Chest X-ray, PA view. Patient: 61 years old, sex F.
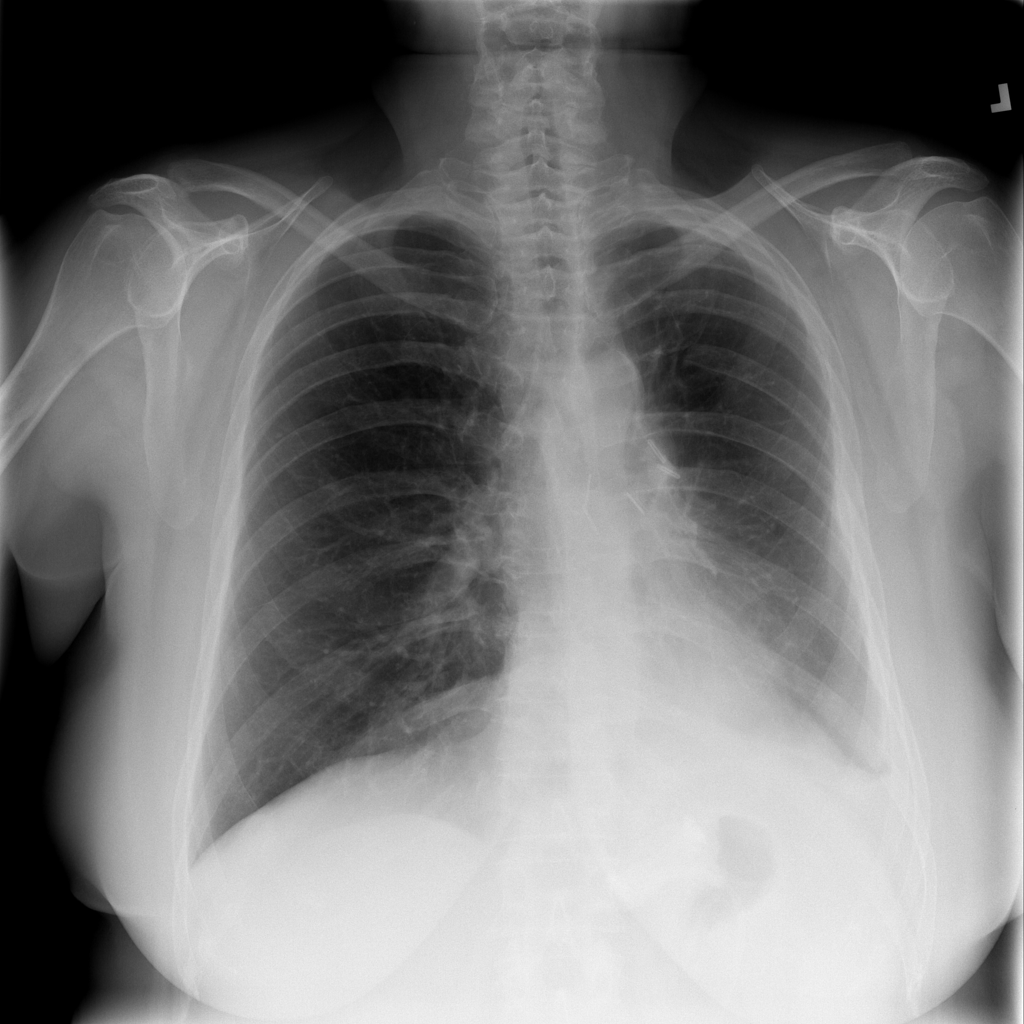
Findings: No Finding